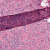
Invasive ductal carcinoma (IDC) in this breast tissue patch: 1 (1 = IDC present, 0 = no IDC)